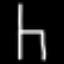
Label: chair